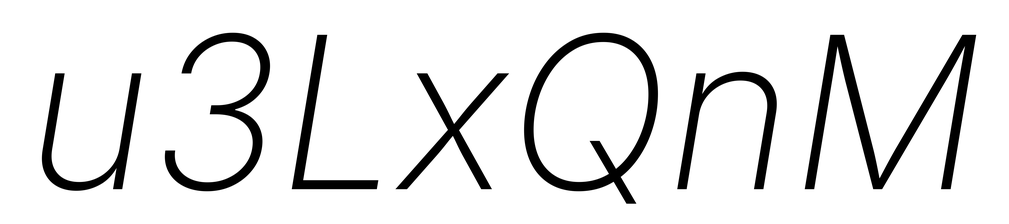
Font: Inter-Italic_ExtraLight_Italic